Question: I'm attached to the nice blue colour of the PowerShell window when you launch it from one of the pre-installed shortcuts. However, if you manually launch powershell.exe, you don't get these colours, you get black/white :(
This is because the default settings are set on the shortcut (.lnk) file:

I've got a "PowerShell Prompt Here" entry in Explorer context menu, and I'd like it to launch PowerShell using the same nice colours as the usual shortcut; black sucks, and it's confusing to have different coloured windows (especially when I have some old-school command windows open frequently that are also black!).
I've found two problems with trying to set this so far:
1. Setting the colour from within PowerShell seems to only allow certain values (ConsoleColor enum), none of which match the one on the default shortcut.
2. Setting the colour within the PS Profile causes only text written afterwards to honour the new background colour. Adding "cls" causes a nasty flash of the original colour as it starts.
Is there any way to launch PowerShell from a command line (ie. that I can embed in the registry as an Explorer context menu item) that will use the same settings as the shortcut?
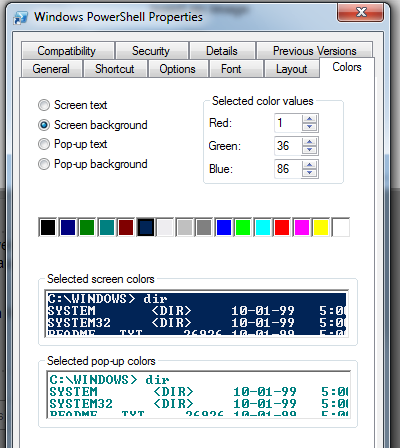
Answer: Here's a really easy way:
# 1. Add .LNK to your PATHEXT variable.
Start -> run "sysdm.cpl" -> advanced -> Environment Variables
Scroll Down through system variables, double click PATHEXT
Add .LNK; as depicted below:

# 2 Copy the default "Windows Powershell.lnk"
'''
Copy-Item "C:\ProgramData\Microsoft\Windows\Start Menu\Programs\Accessories\Windows PowerShell\Windows PowerShell.lnk" "C:\Windows\System32\powershell.lnk"
'''
# 3. Typing "powershell" from a run prompt will now bring up the default console color/configuration.
You can further customize the .lnk in C:\Windows\System32 to your liking.
Please note that this will only work because you have added the .lnk to the list of acceptable extensions AND c:\windows\system32 is the first item in the search path (PATH system variable) by default.
# 4. To make this work from the "Run Powershell Here" context menu, save this as a .reg file and import it:
'''
Windows Registry Editor Version 5.00
[HKEY_LOCAL_MACHINE\SOFTWARE\Classes\Directory\shell\PowerShellHere\command]
@="C:\WINDOWS\system32\cmd.exe /c start powershell -NoExit "cd '%1';(get-host).ui.rawui.windowtitle = 'Oompa Loompa'""
[HKEY_CLASSES_ROOT\Directory\shell\PowerShellHere\command]
@="C:\WINDOWS\system32\cmd.exe /c start powershell -NoExit "cd '%1';(get-host).ui.rawui.windowtitle = 'Oompa Loompa'""
'''
I am using cmd.exe to call "start" which will launch the powershell.lnk and pass the current working directory as an argument. Doesn't seem to work from the address bar yet. I should have gone home 45mins ago, but your problem was fun to solve! :)
Bonus Points: You can thread the commands sent to Powershell. So, if you are looking to modify the Powershell console's title attribute:
'''
"cd '%1';(get-host).ui.rawui.windowtitle = 'Oompa Loompa'"
'''
Simply add a semicolon between commands.
Happy shelling